Aerial crown-view tile of a tropical tree (Barro Colorado Island, Panama), acquired 20250414:
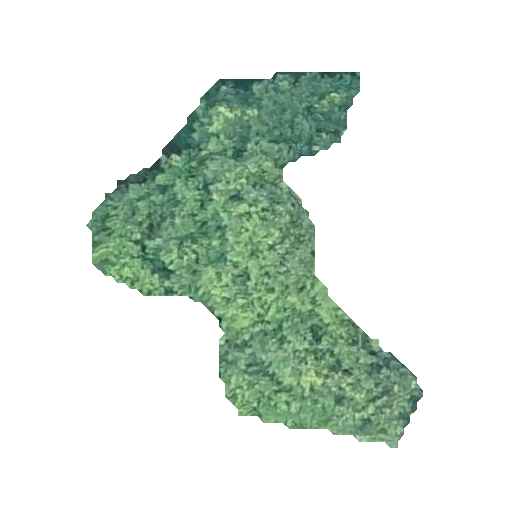
Species: Celtis schippii
GBIF accepted scientific name: Celtis schippii
Crown area: 91.34 m²